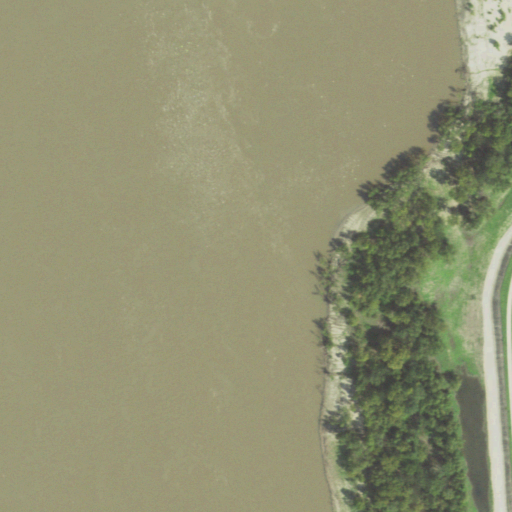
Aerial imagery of levee in Louisiana named Aben Revetment containing open water, woody wetlands, herbaceous wetlands, low intensity development, medium intensity development, and open development